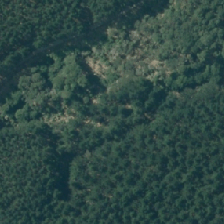
Land cover: broadleaved_indigenous_hardwood